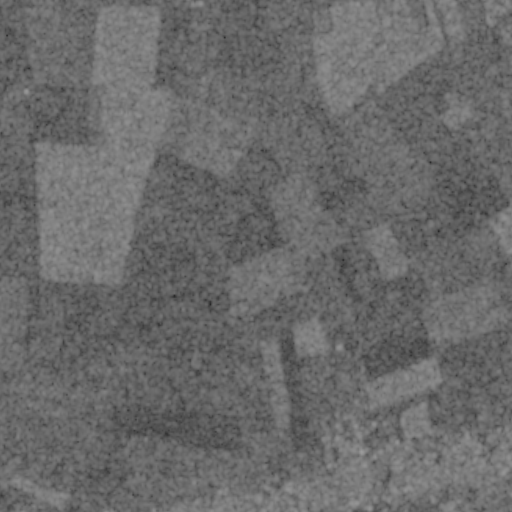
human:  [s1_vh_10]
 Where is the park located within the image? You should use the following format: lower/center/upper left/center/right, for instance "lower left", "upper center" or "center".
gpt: The park is located in the lower left of the image.
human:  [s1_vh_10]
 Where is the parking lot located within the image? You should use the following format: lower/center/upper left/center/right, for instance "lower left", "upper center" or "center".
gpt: The parking lot is located in the lower center of the image.
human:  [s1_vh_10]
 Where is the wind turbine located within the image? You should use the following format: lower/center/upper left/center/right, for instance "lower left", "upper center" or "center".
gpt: The wind turbine is located in the upper left of the image.
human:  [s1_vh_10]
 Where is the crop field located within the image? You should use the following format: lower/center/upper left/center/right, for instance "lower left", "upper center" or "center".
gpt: There is no crop field in the image.

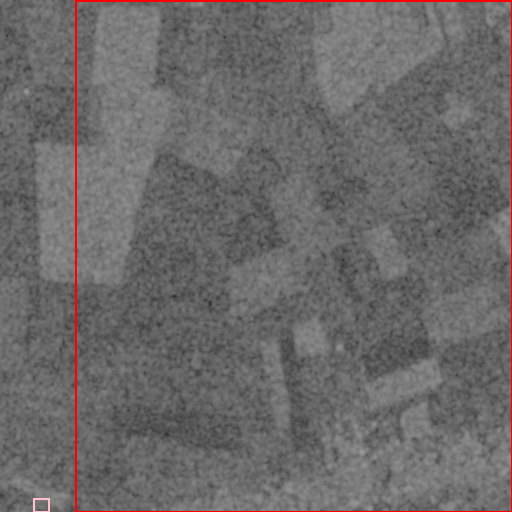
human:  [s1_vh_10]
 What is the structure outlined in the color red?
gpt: The structure outlined in red is a crop field.
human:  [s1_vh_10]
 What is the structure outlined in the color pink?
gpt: The structure outlined in pink is a park.
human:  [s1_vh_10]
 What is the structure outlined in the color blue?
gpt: There is no blue outline.